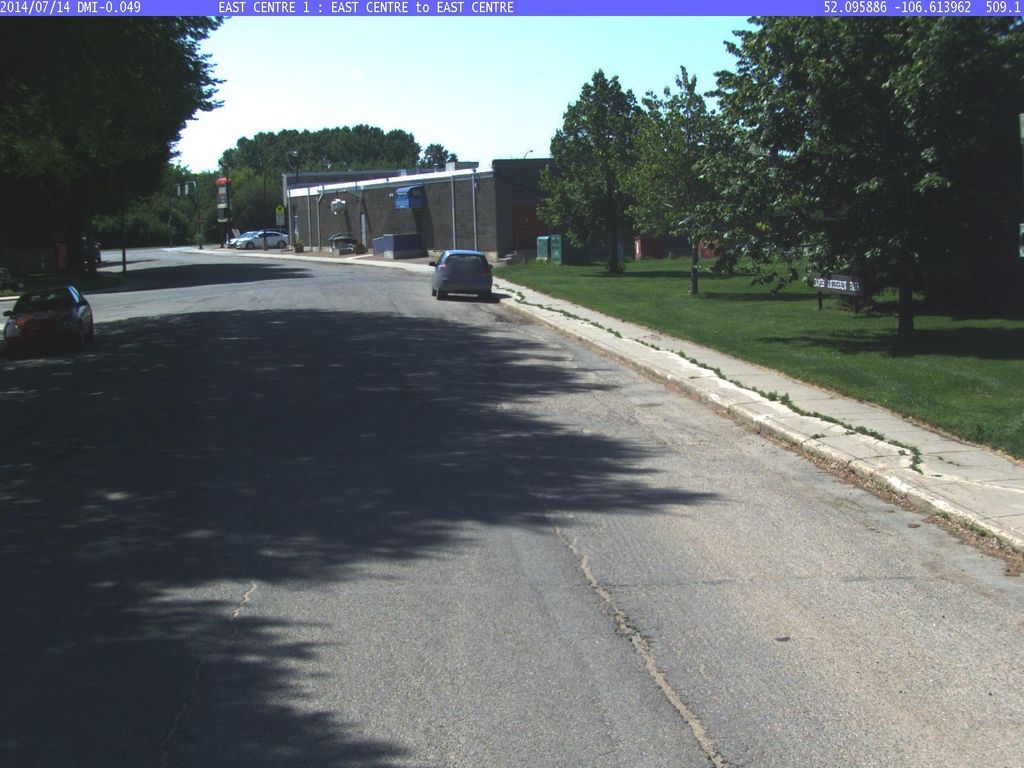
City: saskatoon